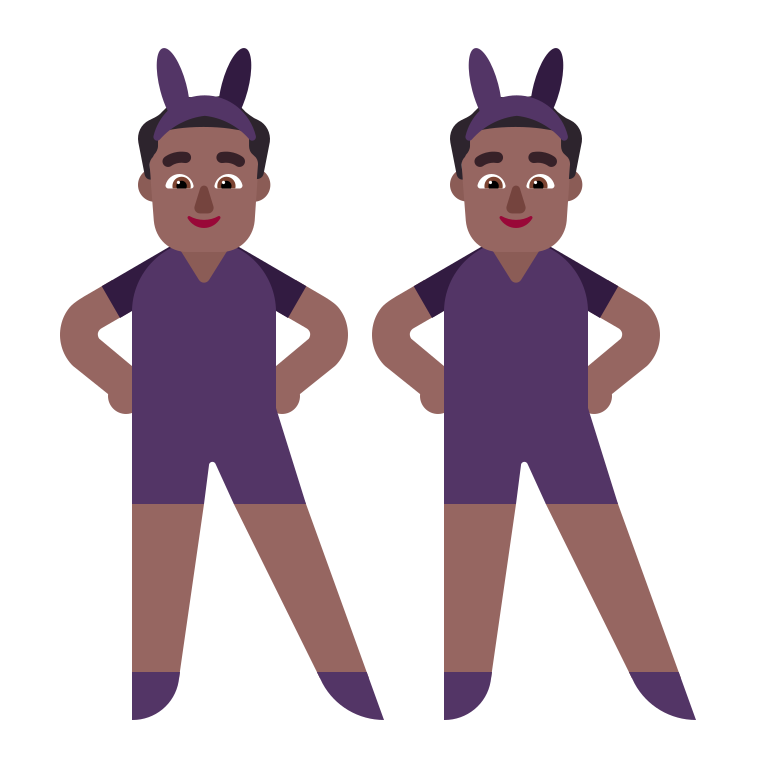
man with bunny ears flat  dark